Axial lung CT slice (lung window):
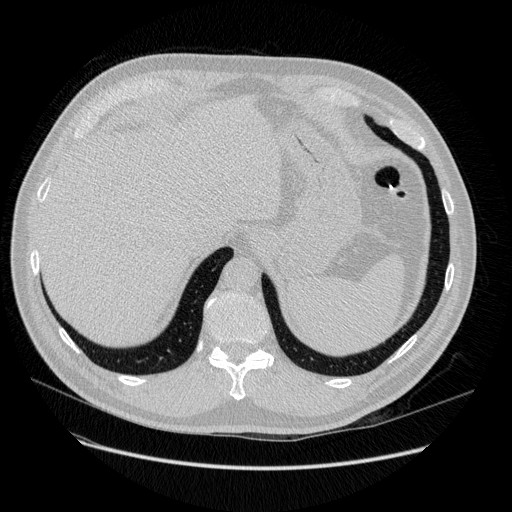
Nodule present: no